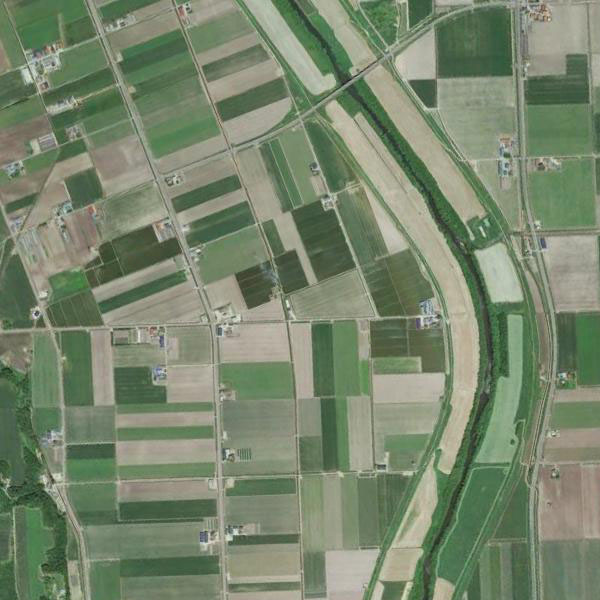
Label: Farmland